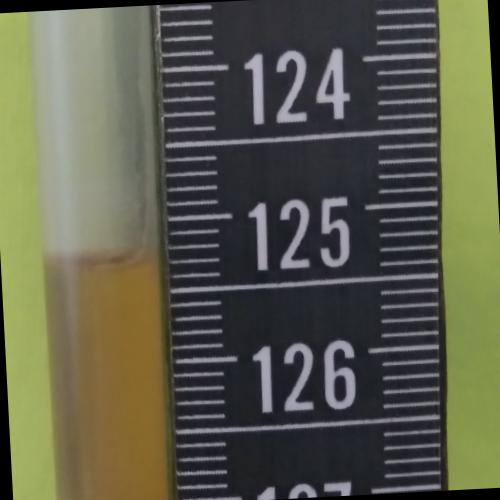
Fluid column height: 125.3 cm